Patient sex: F
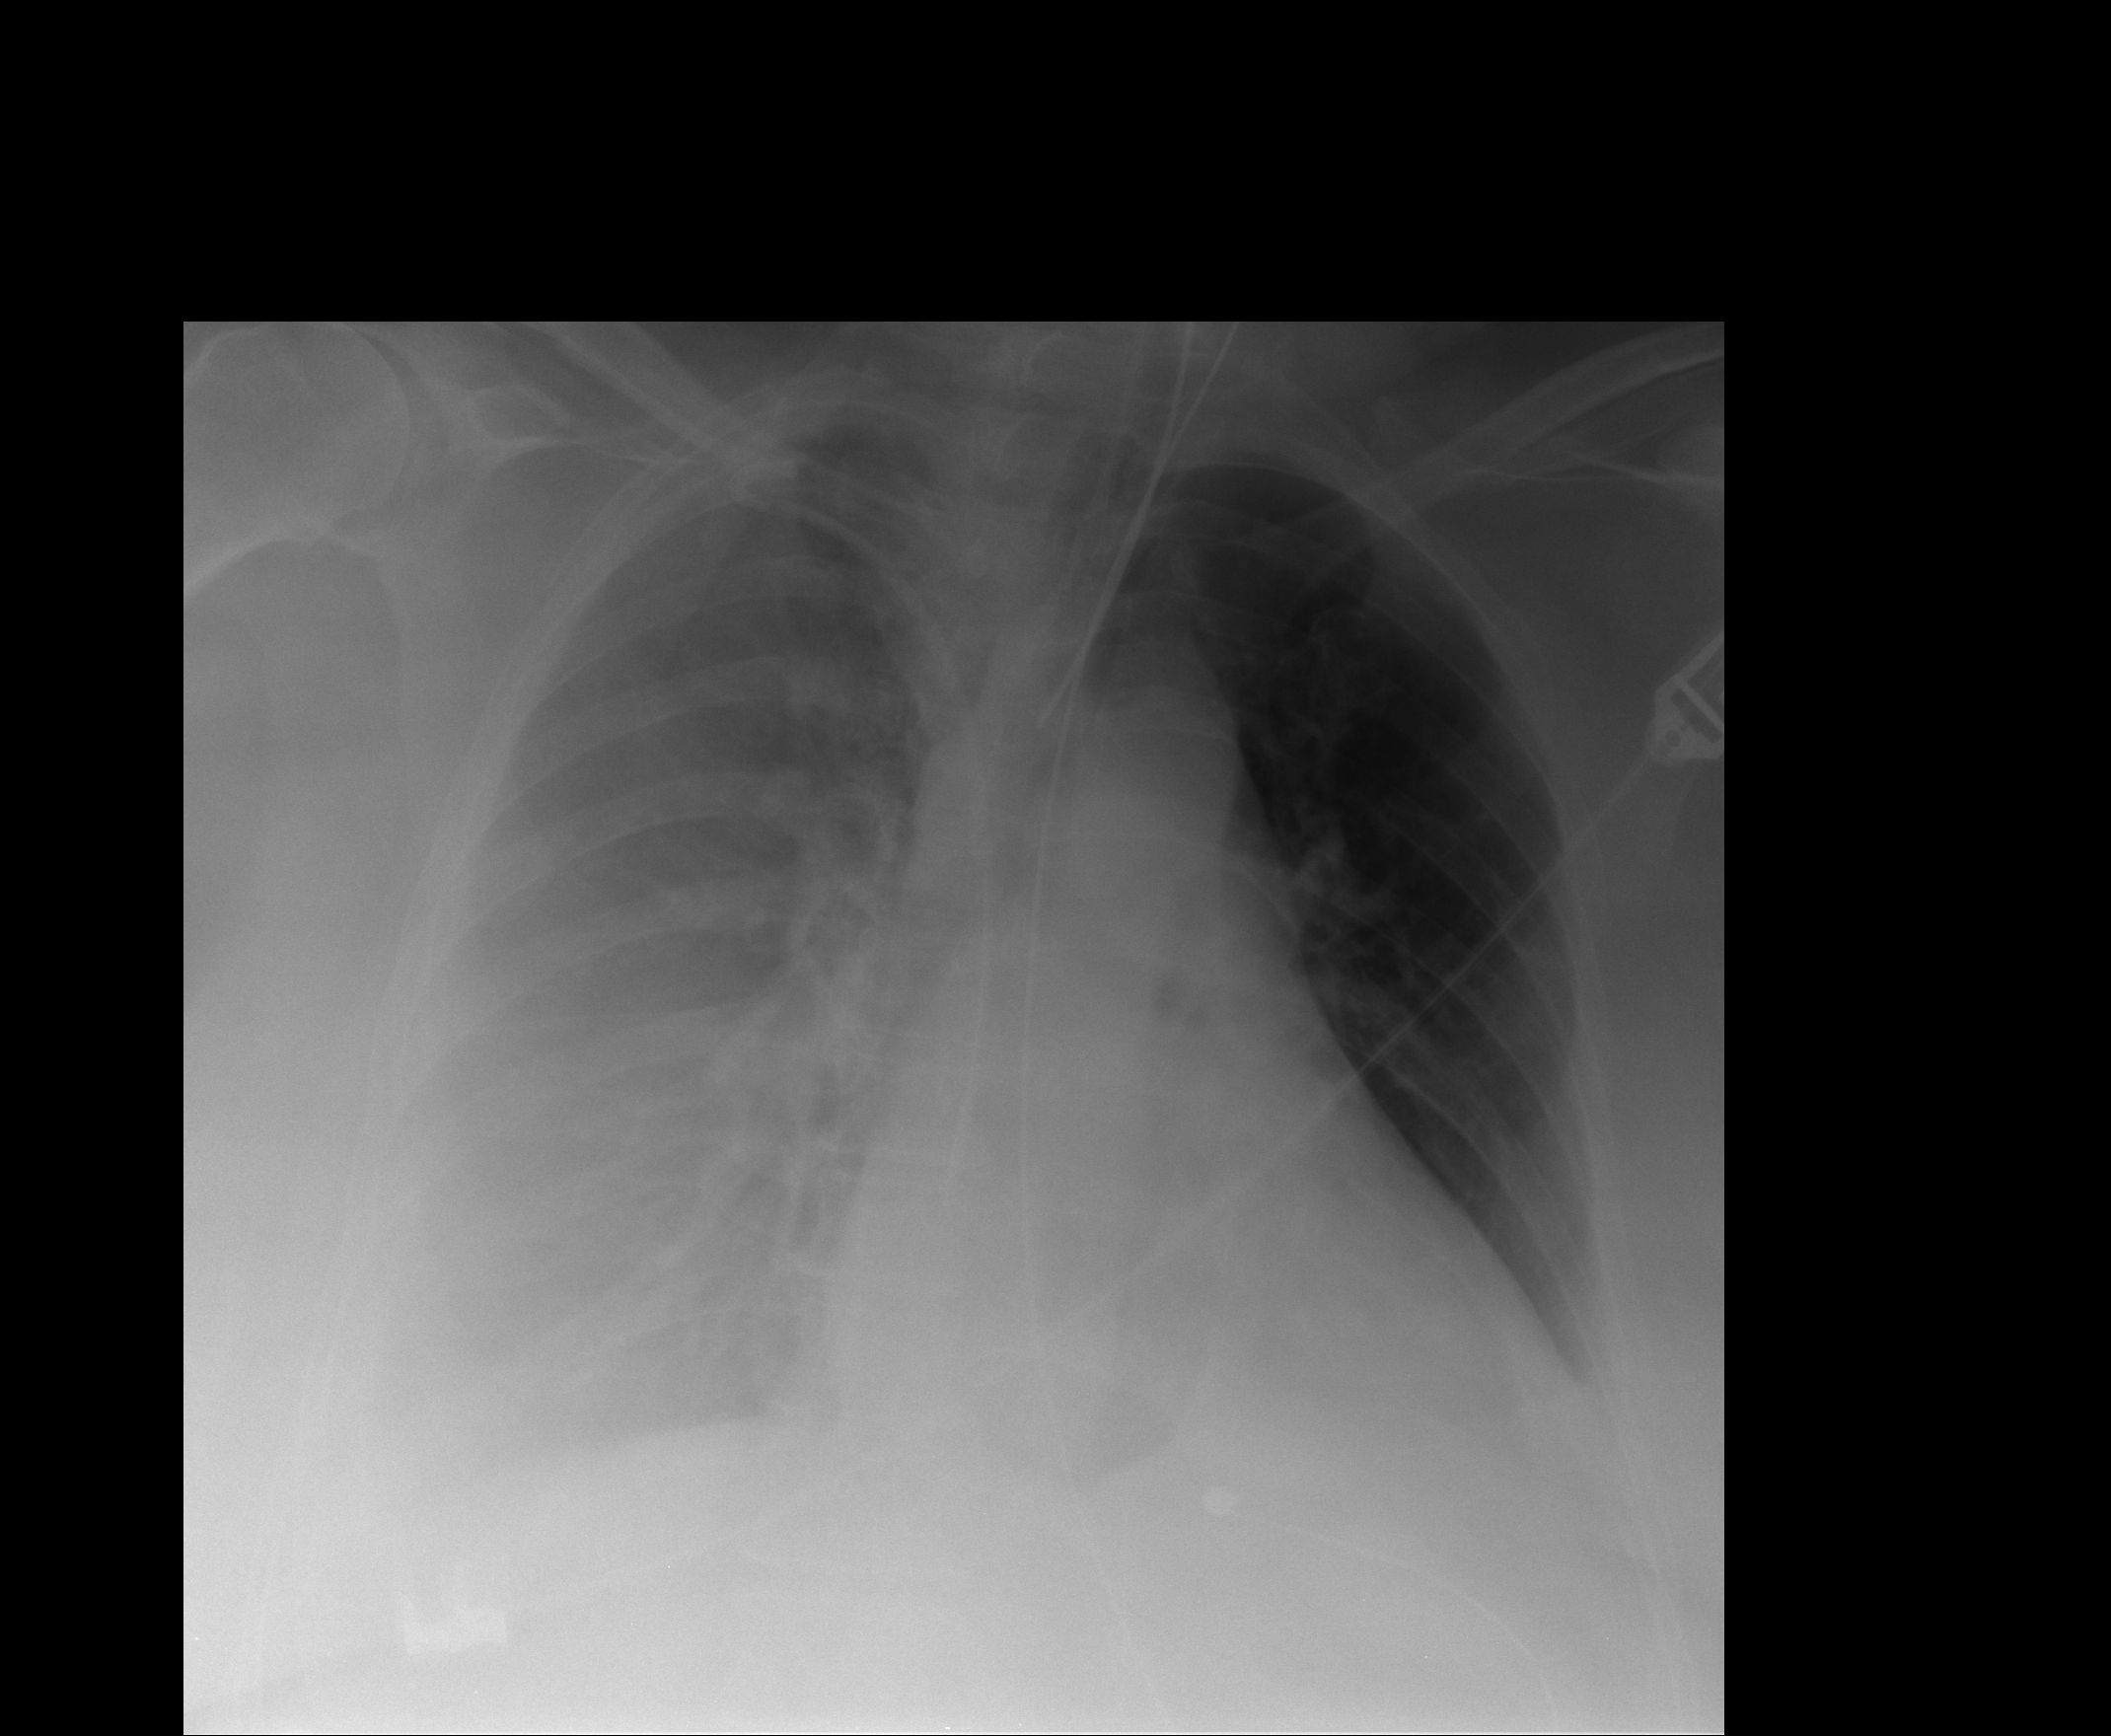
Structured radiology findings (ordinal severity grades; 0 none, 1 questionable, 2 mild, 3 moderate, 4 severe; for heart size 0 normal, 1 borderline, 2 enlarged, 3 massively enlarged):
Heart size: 1
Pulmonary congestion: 1
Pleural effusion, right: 3
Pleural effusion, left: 1
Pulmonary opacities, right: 0
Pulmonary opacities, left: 0
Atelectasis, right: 2
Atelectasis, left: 2